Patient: sex F, age 54
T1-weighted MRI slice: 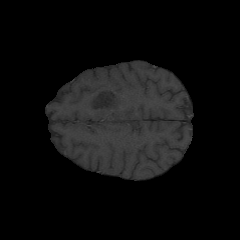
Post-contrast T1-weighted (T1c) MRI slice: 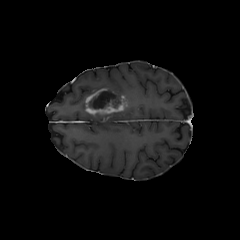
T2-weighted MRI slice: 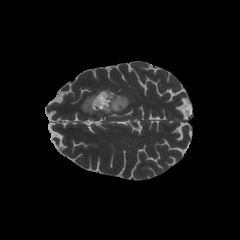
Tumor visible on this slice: yes
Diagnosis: Glioblastoma, IDH-wildtype
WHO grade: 4